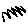
Label: zigzag